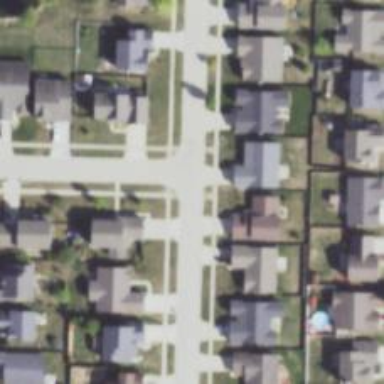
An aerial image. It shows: Residential road.